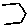
Label: hexagon